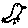
Label: bird